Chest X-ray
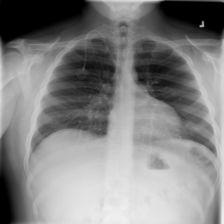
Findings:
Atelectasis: negative
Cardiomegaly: negative
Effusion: negative
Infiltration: negative
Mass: negative
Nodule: negative
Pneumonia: negative
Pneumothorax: negative
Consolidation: negative
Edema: negative
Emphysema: negative
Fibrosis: negative
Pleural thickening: negative
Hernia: negative